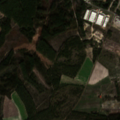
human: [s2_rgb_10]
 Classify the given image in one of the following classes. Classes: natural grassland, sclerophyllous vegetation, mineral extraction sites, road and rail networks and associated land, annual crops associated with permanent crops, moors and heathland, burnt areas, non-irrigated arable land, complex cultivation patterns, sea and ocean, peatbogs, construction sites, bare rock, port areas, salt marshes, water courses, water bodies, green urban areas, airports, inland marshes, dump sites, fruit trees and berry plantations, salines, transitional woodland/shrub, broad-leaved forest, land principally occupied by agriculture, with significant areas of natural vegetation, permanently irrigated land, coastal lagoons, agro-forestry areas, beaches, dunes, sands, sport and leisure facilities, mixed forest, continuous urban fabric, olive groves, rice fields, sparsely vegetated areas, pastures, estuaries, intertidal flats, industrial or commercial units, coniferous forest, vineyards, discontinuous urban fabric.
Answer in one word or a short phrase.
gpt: industrial or commercial units, coniferous forest, transitional woodland/shrub